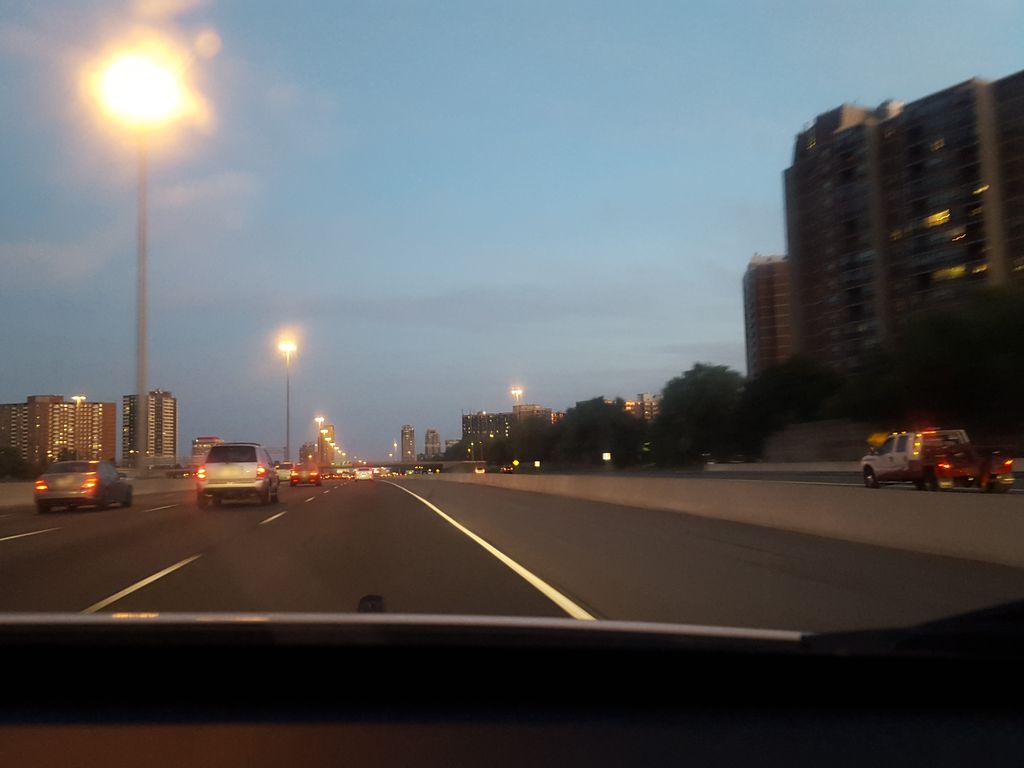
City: toronto